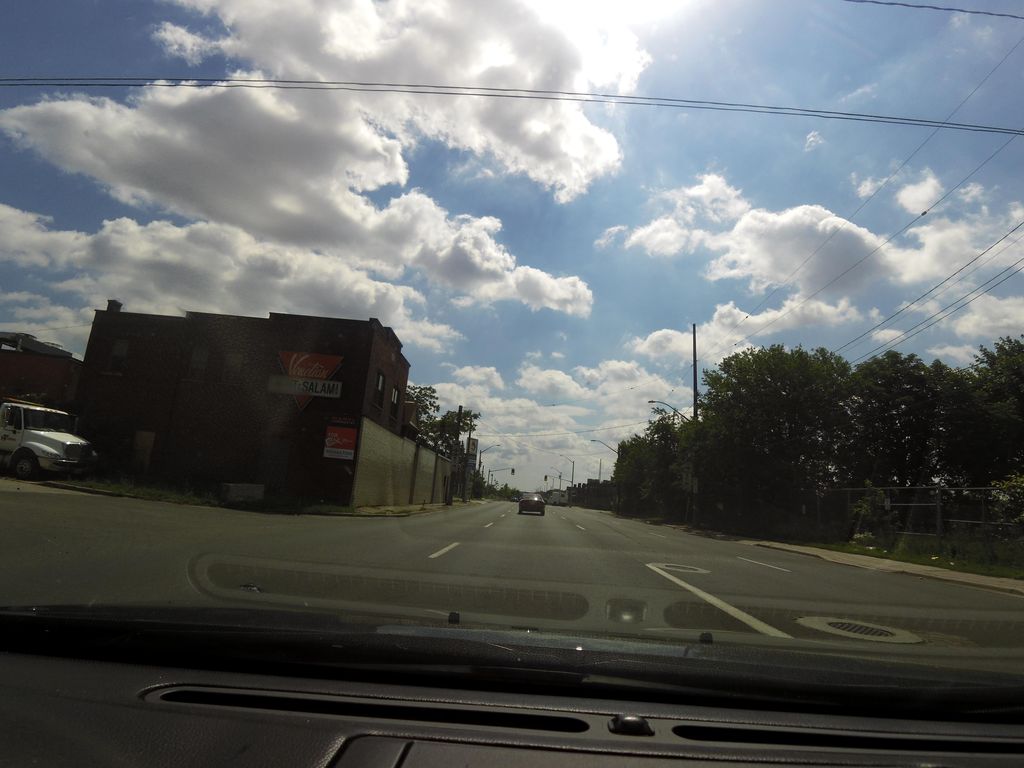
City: hamilton